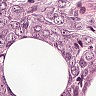
Metastatic tissue present: yes